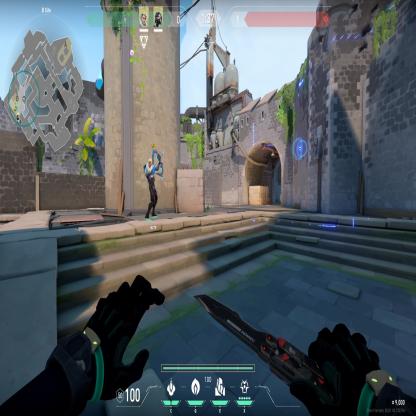
Label: teammate